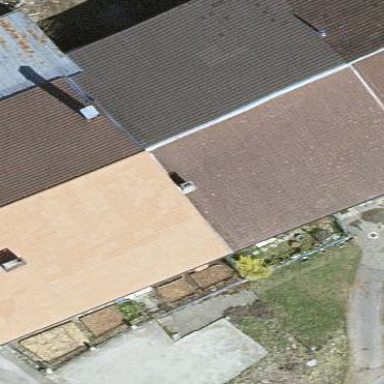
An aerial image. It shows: Farm building with gabled roof.